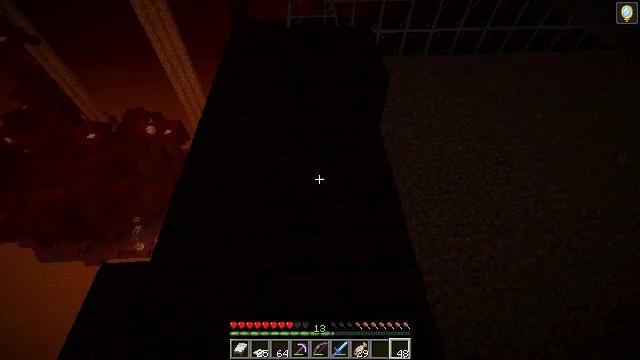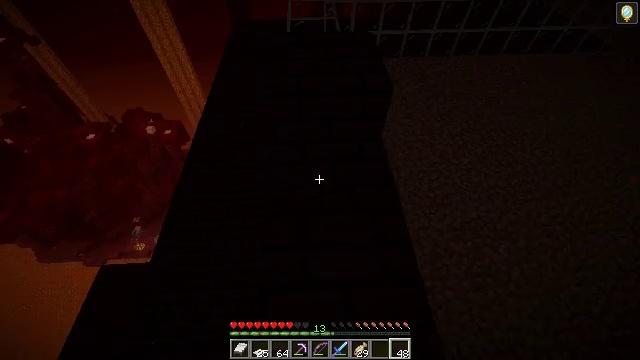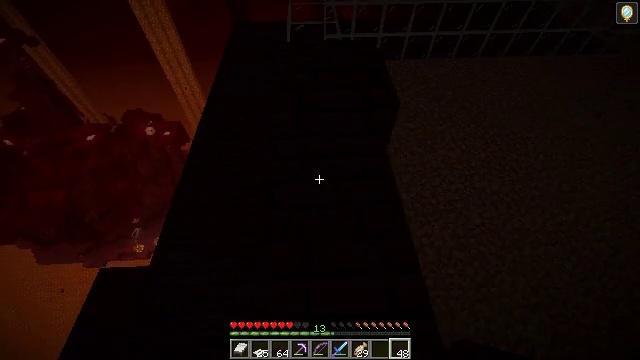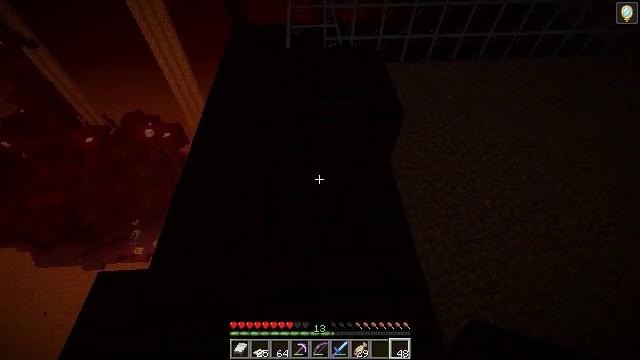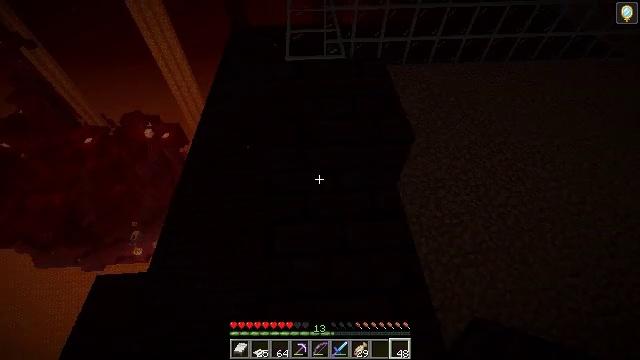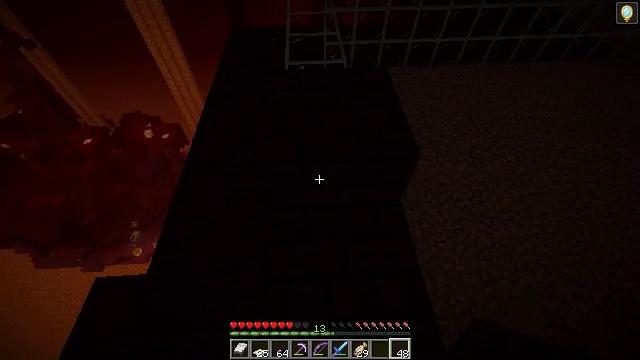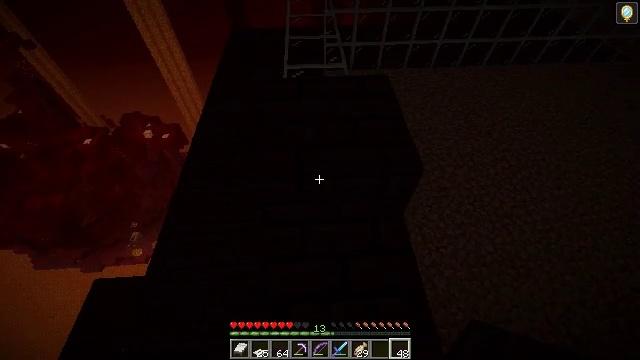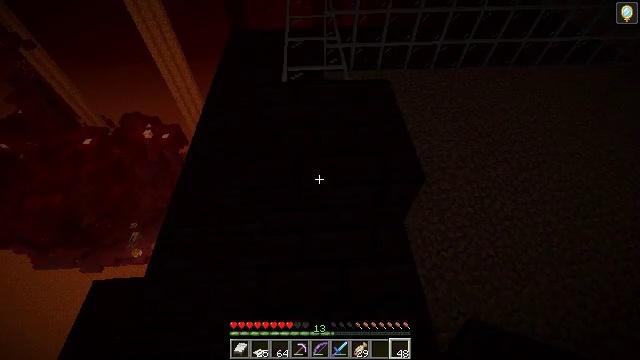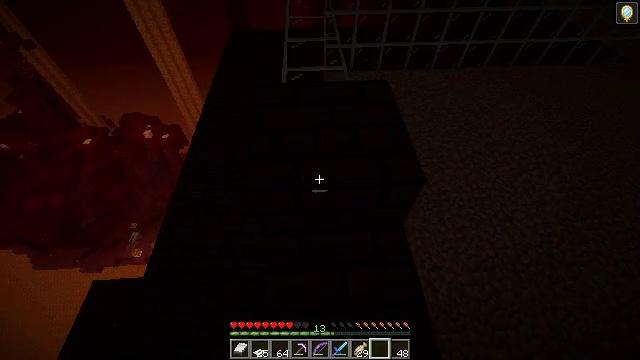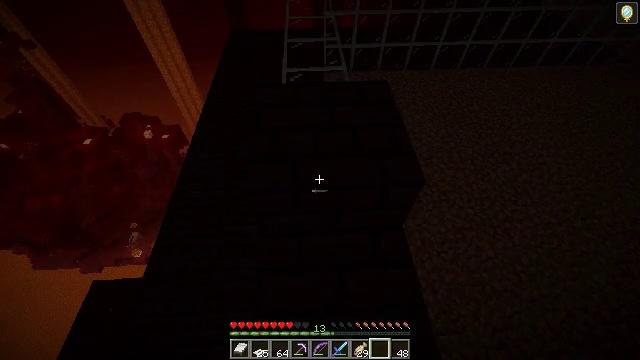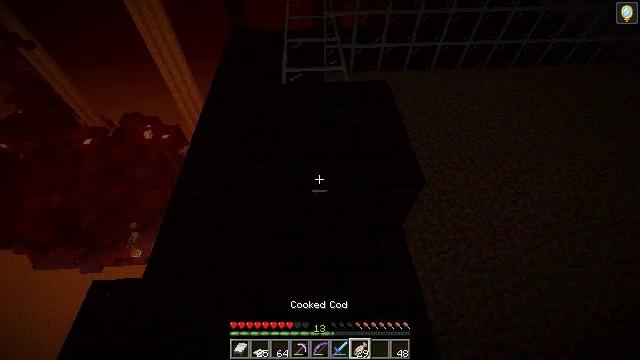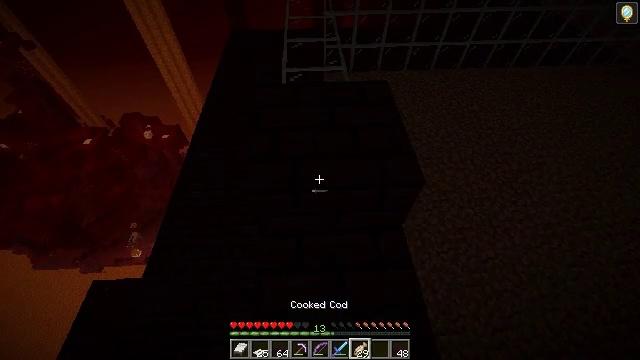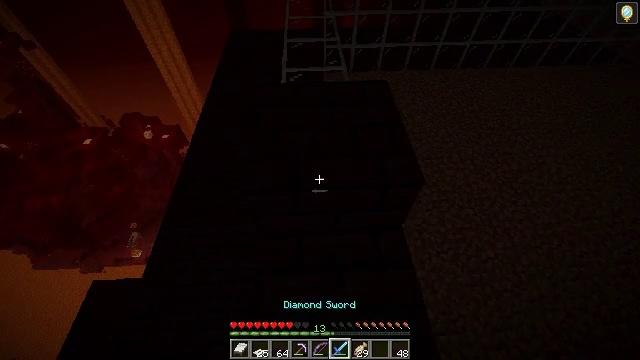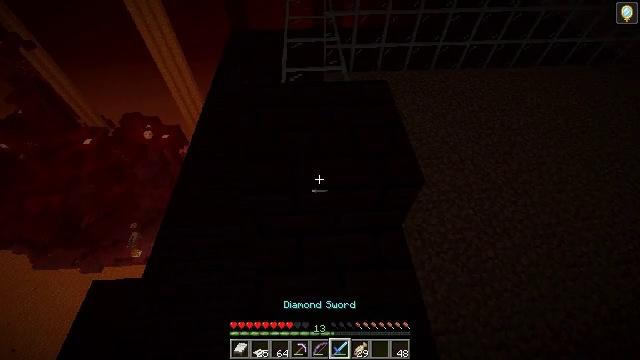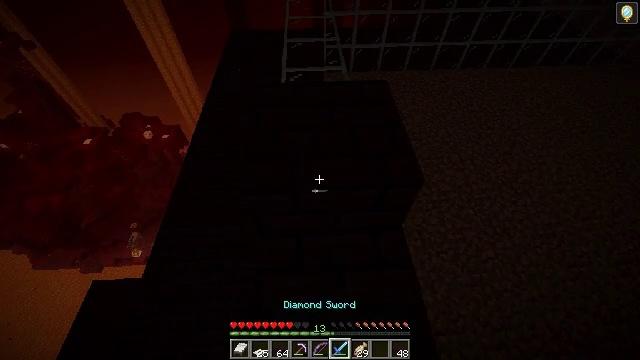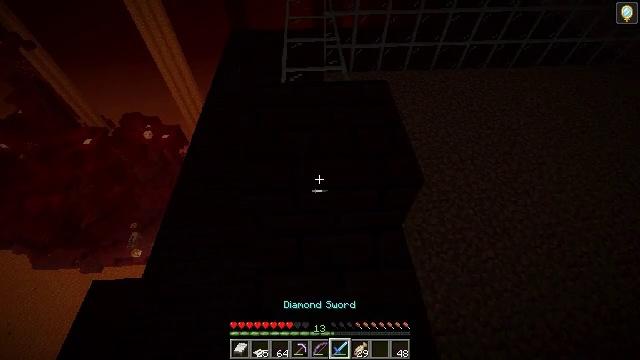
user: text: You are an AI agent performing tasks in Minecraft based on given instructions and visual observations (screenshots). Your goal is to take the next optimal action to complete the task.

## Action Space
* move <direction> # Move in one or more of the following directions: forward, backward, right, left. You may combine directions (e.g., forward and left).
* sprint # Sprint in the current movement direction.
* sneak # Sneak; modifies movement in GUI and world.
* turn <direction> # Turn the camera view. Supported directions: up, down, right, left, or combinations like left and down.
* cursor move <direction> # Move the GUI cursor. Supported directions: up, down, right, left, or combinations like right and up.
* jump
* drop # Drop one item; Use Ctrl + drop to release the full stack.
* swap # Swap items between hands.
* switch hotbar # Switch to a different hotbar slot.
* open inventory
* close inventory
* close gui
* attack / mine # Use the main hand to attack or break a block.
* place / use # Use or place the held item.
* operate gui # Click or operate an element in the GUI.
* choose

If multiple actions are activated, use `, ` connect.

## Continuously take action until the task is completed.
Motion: motion action
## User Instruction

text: Mine nether brick slab.
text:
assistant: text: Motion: move forward
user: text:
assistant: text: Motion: move forward
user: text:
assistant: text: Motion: move forward
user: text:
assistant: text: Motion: move forward
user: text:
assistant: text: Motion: no_op
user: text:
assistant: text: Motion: no_op
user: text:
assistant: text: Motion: no_op
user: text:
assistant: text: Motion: no_op
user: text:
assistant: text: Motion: no_op
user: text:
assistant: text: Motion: no_op
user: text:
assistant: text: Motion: no_op
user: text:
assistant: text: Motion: no_op
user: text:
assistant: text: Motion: no_op
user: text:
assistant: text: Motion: no_op
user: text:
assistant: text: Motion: no_op
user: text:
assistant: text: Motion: no_op
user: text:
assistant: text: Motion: no_op
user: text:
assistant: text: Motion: no_op
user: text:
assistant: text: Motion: no_op
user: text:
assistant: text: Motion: no_op
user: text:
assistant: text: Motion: no_op
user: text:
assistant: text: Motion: no_op
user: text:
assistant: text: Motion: no_op
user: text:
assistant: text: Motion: no_op
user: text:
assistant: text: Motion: turn left and up
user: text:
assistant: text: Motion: turn up
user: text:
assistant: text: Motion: no_op
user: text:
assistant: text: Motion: no_op
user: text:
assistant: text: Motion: attack / mine
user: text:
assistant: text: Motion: attack / mine